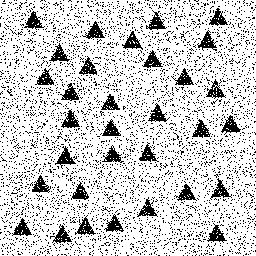
Squares: 0
Triangles: 32
Stars: 0
Total shapes: 32